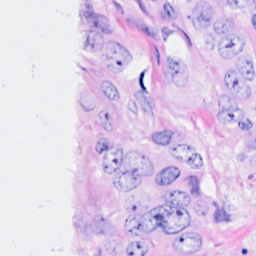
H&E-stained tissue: Breast